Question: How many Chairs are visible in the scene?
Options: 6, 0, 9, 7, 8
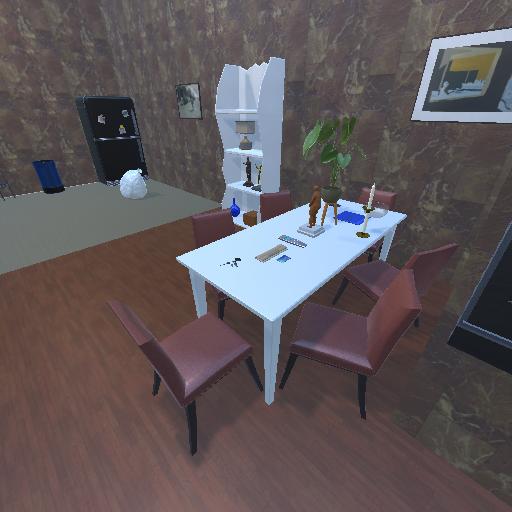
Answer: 6